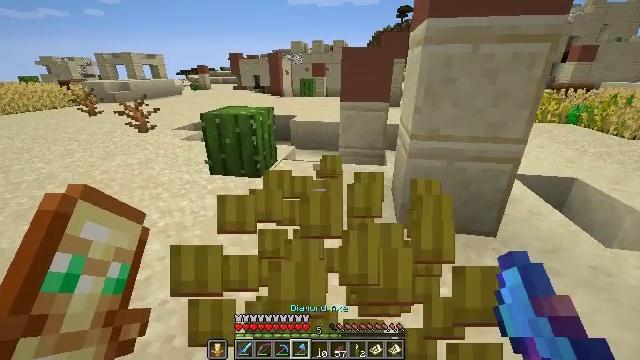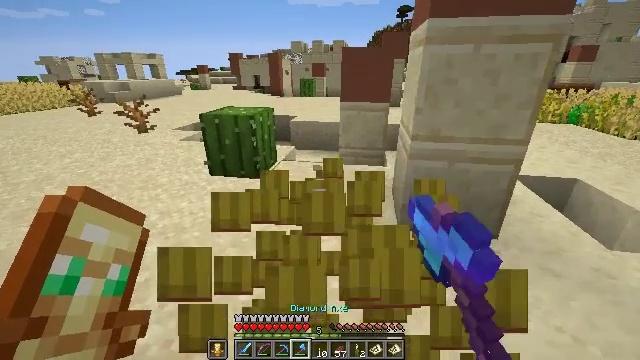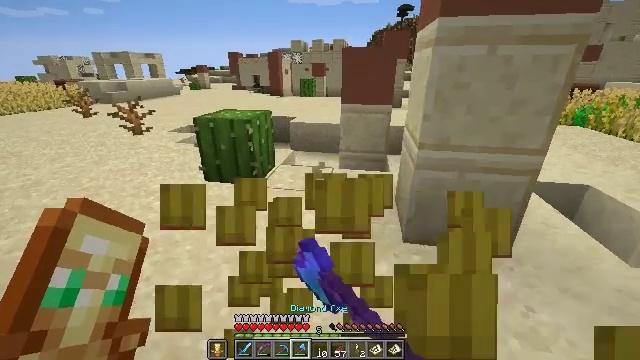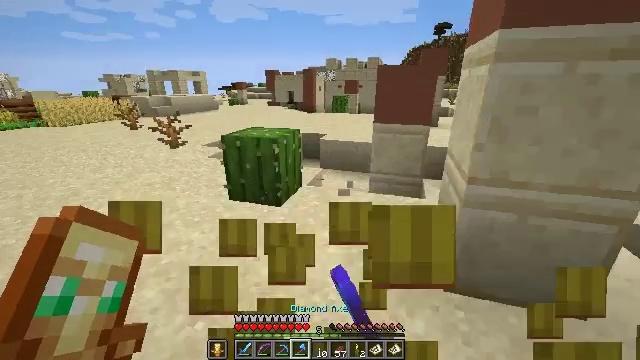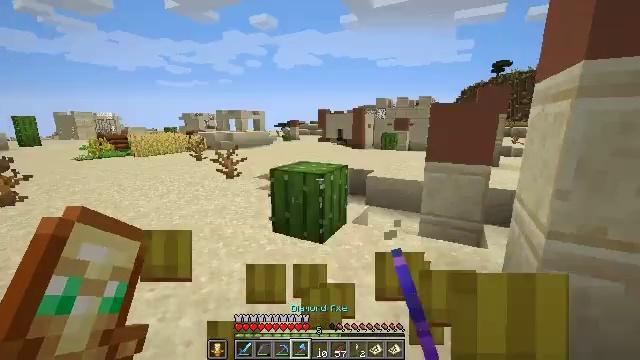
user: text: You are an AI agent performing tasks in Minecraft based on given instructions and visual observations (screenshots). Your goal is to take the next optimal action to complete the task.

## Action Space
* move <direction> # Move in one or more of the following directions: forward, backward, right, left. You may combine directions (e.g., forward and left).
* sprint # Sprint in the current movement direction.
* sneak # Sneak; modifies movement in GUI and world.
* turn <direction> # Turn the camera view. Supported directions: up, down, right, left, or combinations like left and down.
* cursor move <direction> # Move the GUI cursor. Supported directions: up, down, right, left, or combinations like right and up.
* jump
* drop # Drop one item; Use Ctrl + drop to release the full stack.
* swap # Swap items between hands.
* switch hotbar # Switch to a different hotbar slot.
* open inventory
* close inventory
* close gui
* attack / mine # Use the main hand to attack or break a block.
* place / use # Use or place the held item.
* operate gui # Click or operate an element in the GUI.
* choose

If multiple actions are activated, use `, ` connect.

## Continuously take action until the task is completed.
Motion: motion action
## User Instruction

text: Gather hay blocks from the farm.
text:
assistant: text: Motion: move forward, attack / mine
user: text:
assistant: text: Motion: move forward, attack / mine
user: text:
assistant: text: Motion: move forward, turn left and up, attack / mine
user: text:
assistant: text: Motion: move forward, turn left and up, attack / mine
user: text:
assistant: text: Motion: attack / mine